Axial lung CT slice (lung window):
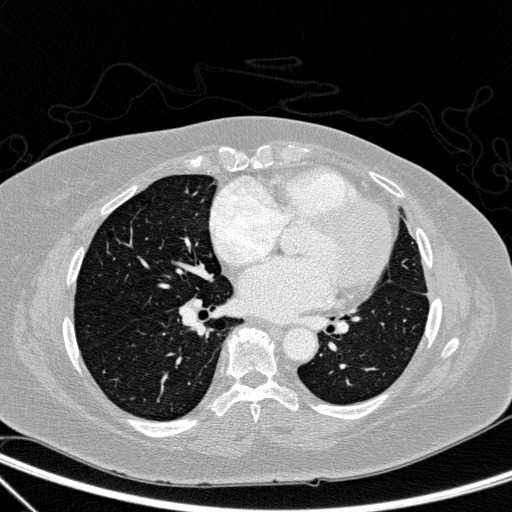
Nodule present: no